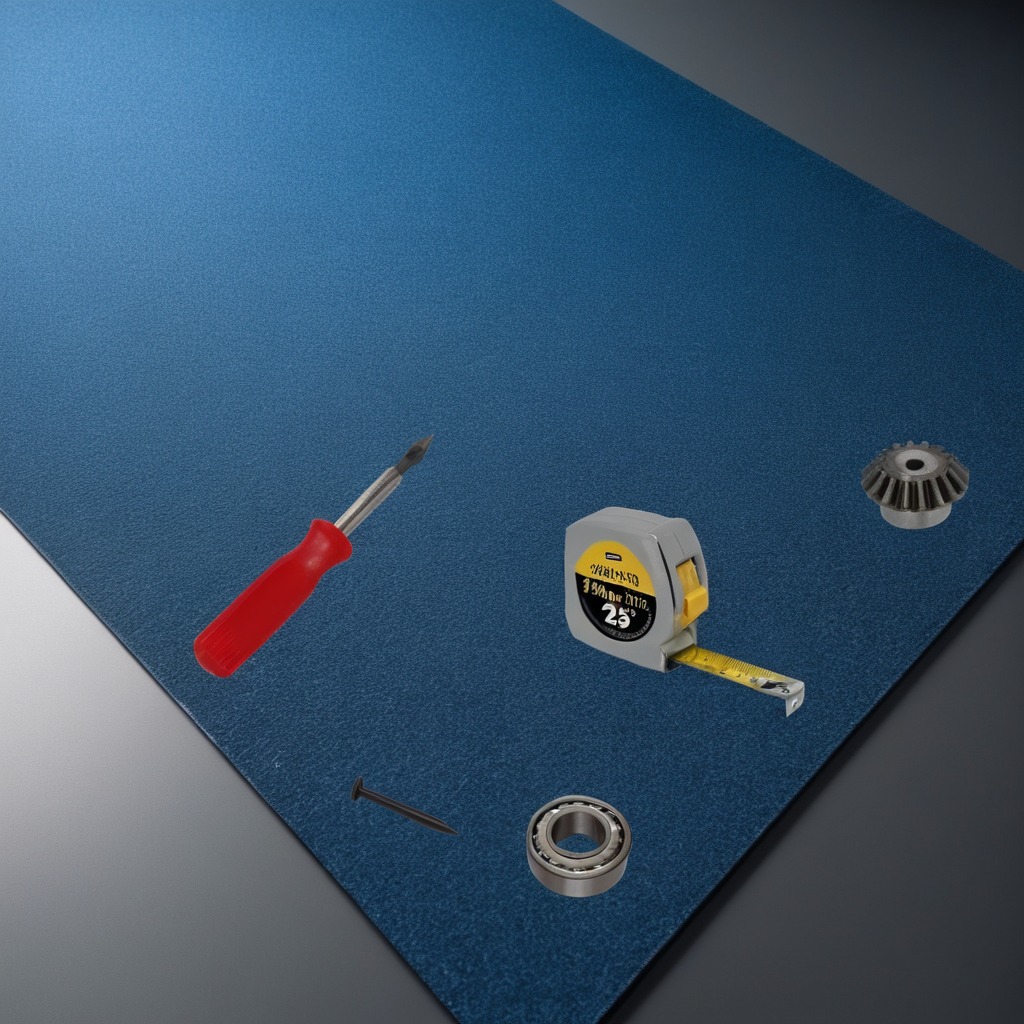
A metal ball bearing, a steel gear with teeth, a measuring tape, an iron nail, and a screwdriver are lying on the granite tabletop.